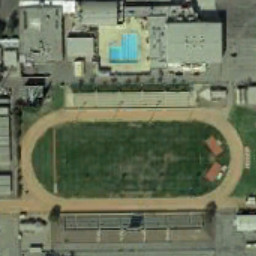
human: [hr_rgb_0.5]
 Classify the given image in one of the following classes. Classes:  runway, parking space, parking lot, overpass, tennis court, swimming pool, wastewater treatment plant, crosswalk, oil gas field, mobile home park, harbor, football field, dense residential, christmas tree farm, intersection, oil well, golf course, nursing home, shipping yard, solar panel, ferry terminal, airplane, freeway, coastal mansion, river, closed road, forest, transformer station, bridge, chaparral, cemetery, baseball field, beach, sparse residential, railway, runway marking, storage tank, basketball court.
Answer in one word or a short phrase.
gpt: football field